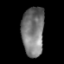
Tissue: lung
Cell type: Fibroblasts
Senescence score: 0.241
Nuclear area (px): 1071
Mean DAPI intensity: 120.35